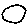
Label: circle